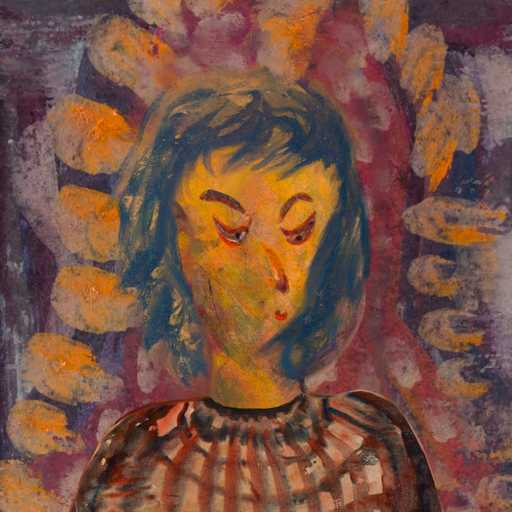
Background: Doll, Head And Neck Side: Gypsy_Mother, Face Side: Hypocrite, Bust: Orphan, Hair Side: In_The_Sun, Head Accessory: Blank, Second Necklace: Blank, Necklace: In_The_Sun, Baby: Blank